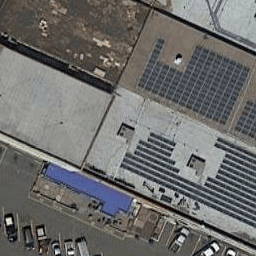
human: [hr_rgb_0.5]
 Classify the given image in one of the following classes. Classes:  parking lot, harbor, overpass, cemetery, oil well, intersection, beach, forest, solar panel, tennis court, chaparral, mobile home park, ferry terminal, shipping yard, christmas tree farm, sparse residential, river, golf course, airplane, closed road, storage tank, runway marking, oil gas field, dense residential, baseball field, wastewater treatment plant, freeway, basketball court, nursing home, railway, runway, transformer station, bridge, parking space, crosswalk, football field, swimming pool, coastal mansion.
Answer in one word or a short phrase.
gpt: solar panel